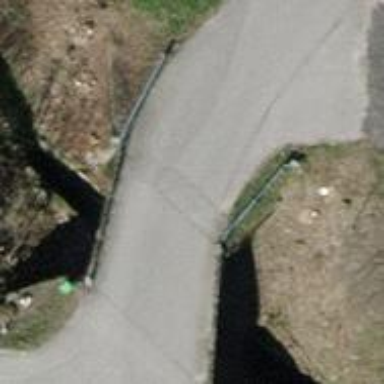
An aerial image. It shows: Asphalt track on bridge with Grade 1 track type.